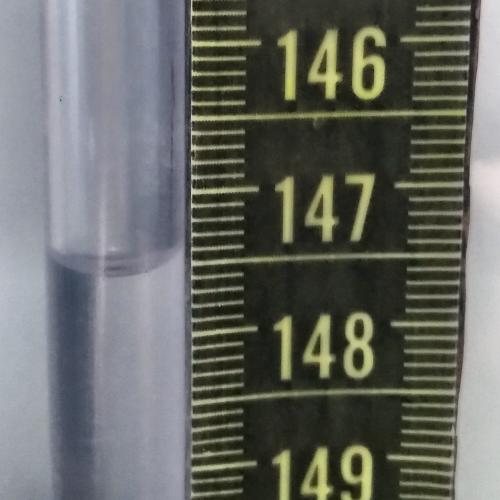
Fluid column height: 147.5 cm